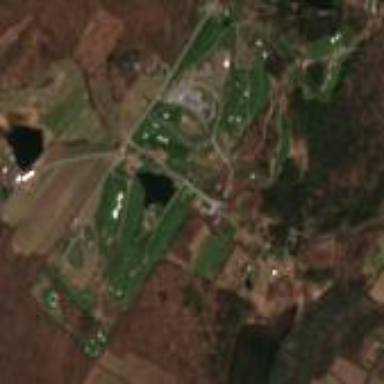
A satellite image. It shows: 18-hole golf course categorized under leisure land.